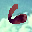
Label: 6